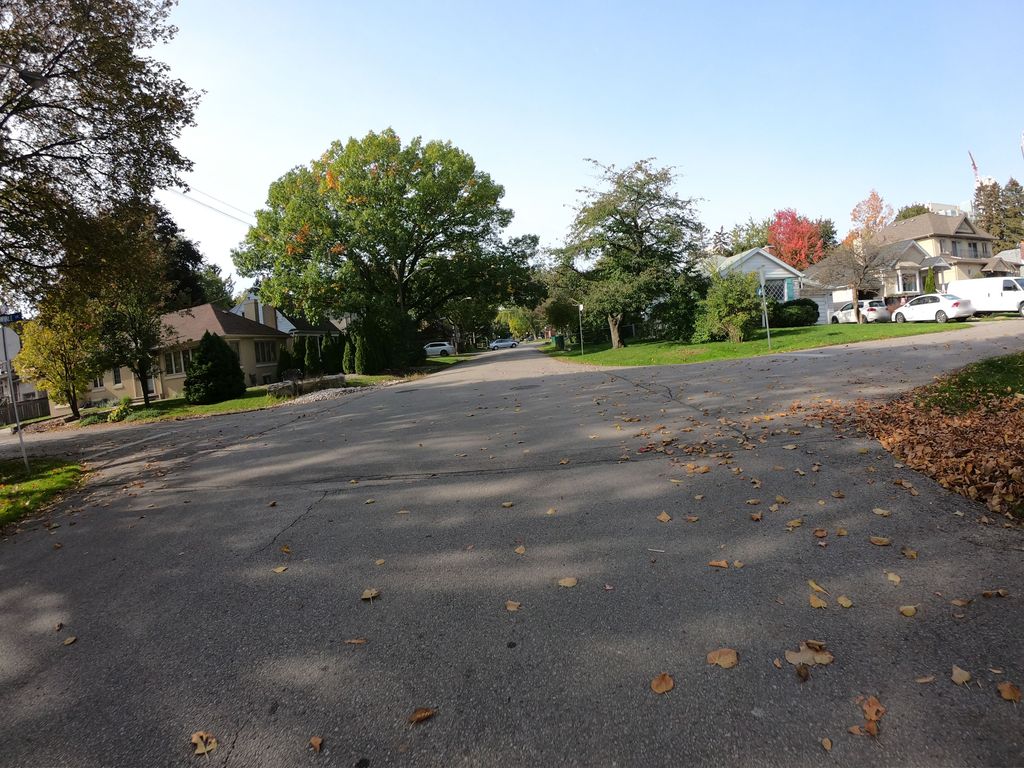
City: toronto